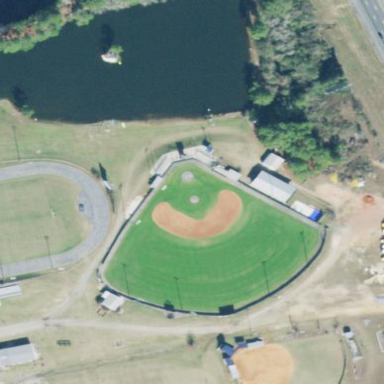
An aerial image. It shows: Baseball pitch for leisure and sports activities.